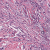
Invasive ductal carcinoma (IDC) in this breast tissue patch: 1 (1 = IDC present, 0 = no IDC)